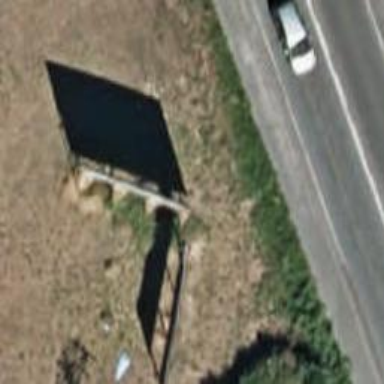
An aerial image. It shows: Billboard for advertising.